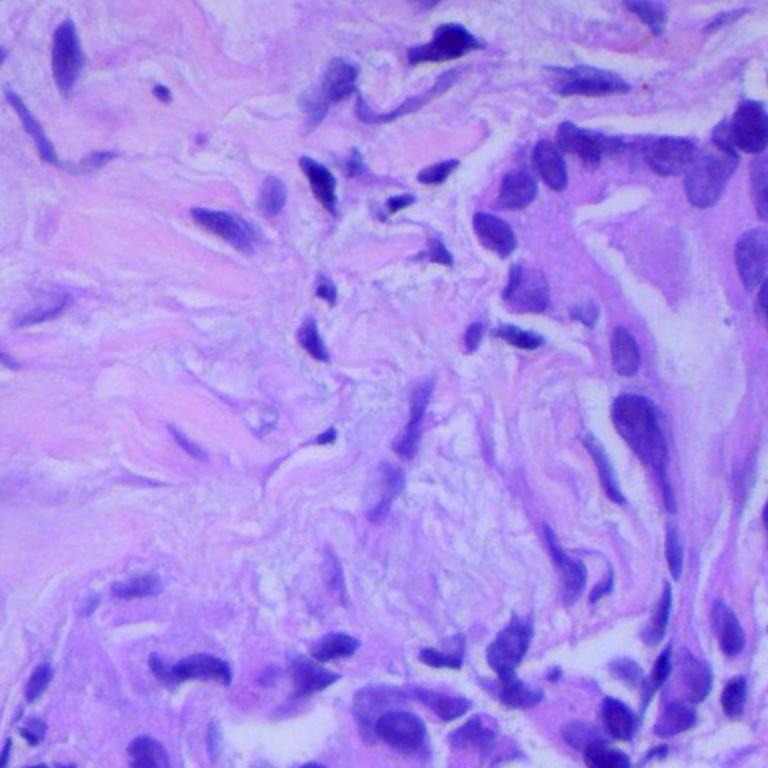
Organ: lung
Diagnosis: adenocarcinomas